Question: I am trying to setup debugging in 'Apache Karaf' using this <URL>.
After reaching the 'YourKit' step I am getting the following error in my 'cmd' prompt. Has anyone faced this issue before and guide me ahead?

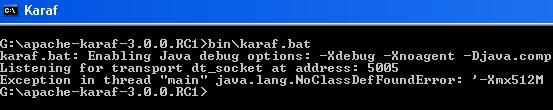
Answer: I just tried on my windows machine using karaf 3.0.0:
'''
D:\javapache-karaf-3.0.0>set KARAF_DEBUG=true
D:\javapache-karaf-3.0.0>bin\karaf
karaf.bat: Enabling Java debug options: -Xdebug -Xnoagent -Djava.compiler=NONE -Xrunjdwp:transport=dt_socket,server=y,suspend=n,address=5005
Listening for transport dt_socket at address: 5005
'''
So it works fine for me. Can you try with the 3.0.0 release?